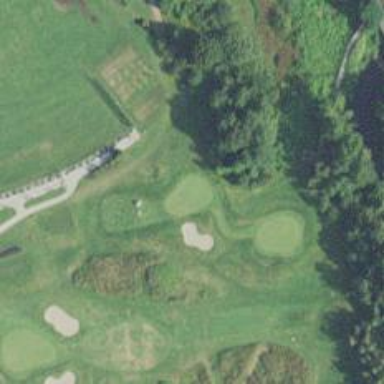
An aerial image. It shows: Golf hole.